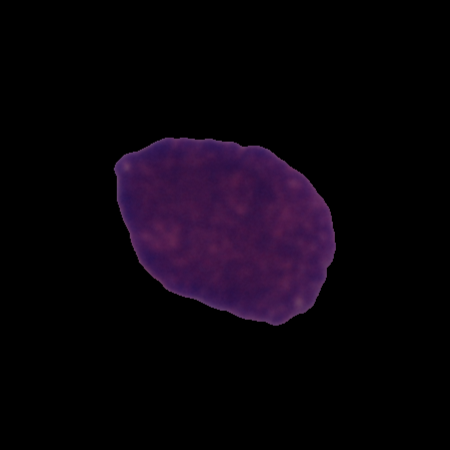
Label: cancer